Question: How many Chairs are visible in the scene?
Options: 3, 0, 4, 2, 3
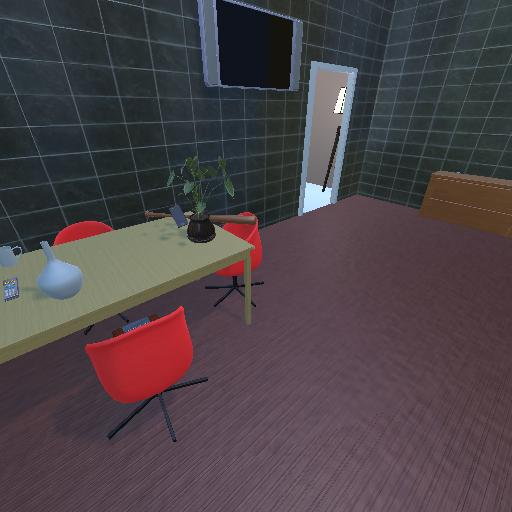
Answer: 3